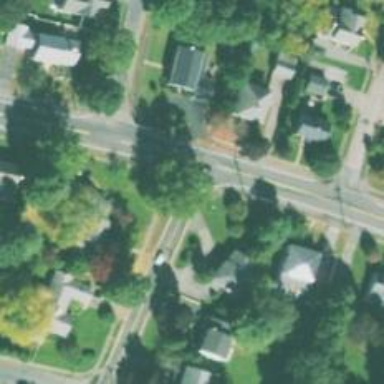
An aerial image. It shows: Road with stop sign.